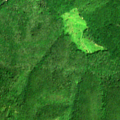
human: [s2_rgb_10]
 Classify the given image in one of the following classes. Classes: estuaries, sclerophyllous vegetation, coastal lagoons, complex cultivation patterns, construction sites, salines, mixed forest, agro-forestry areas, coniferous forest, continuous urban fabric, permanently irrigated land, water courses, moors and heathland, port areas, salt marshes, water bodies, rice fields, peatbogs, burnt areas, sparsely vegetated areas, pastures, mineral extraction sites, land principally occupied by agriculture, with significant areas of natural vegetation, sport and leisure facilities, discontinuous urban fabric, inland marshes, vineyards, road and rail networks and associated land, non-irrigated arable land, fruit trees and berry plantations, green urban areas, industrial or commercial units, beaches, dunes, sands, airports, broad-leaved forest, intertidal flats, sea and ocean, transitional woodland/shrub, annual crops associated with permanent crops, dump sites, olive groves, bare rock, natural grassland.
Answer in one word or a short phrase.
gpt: broad-leaved forest